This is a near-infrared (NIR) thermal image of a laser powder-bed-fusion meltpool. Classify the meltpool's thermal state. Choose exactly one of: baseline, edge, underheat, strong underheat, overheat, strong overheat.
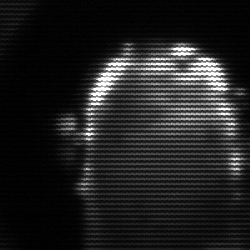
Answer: baseline